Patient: sex M, age 64
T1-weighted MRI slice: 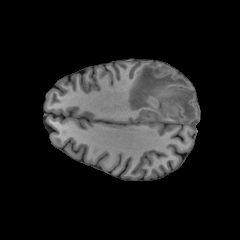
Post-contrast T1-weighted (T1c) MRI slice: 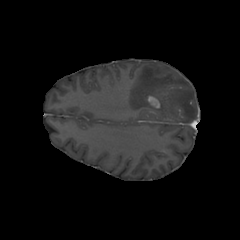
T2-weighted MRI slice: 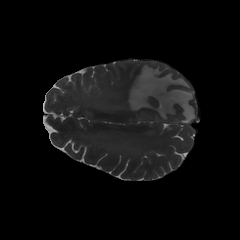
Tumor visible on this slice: yes
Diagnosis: Glioblastoma, IDH-wildtype
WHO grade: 4